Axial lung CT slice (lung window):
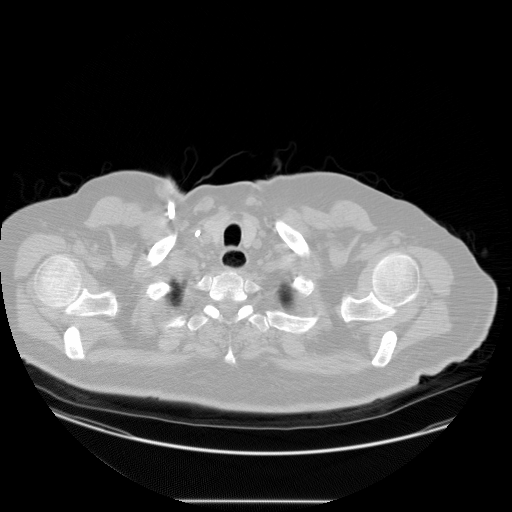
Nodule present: no